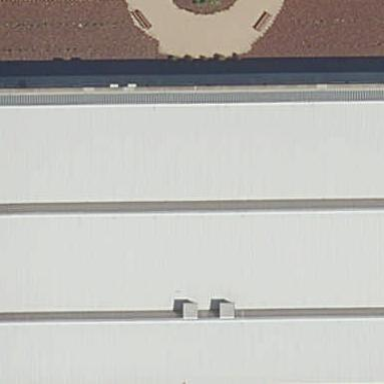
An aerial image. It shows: Industrial building.